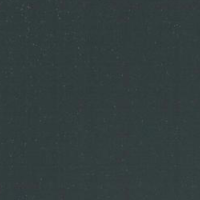
EUNIS habitat code: 14
Species observed at this site:
Rosa pendulina